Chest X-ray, PA view. Patient: 14 years old, sex F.
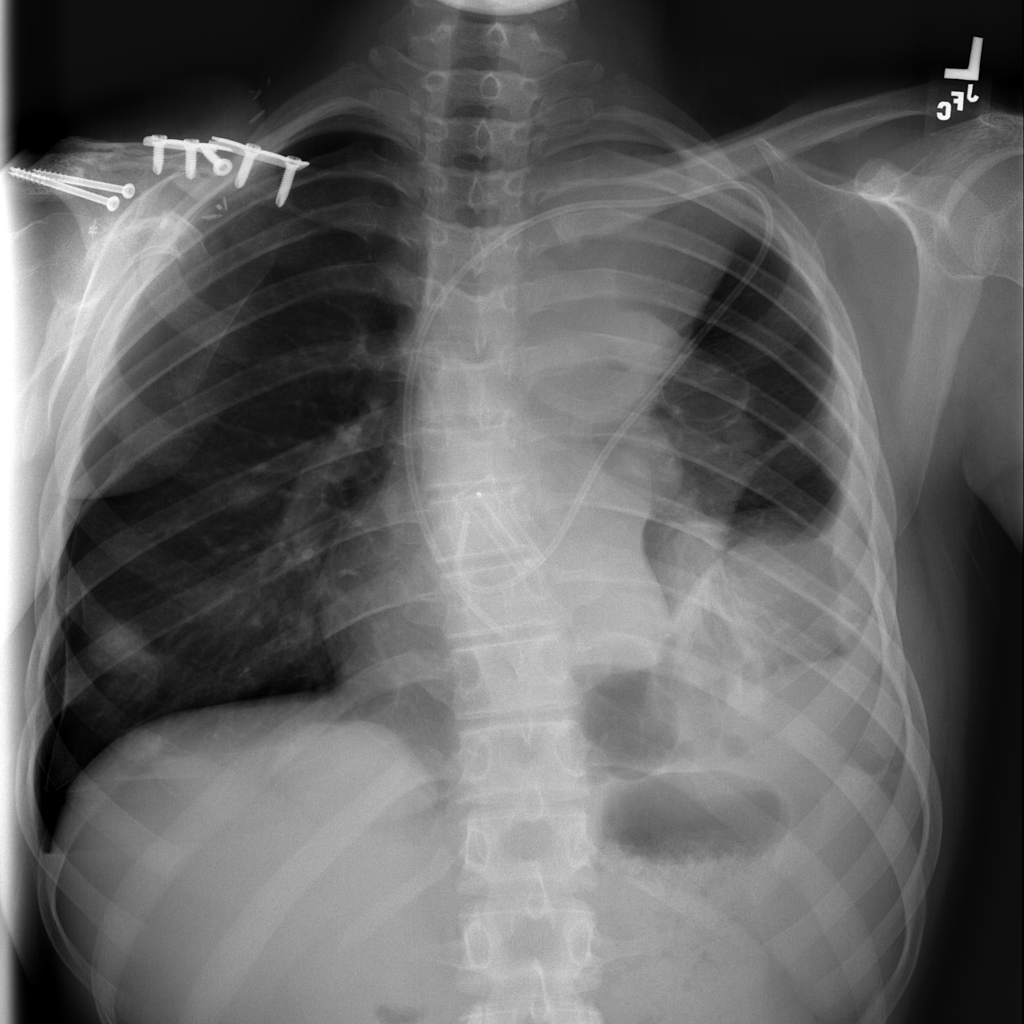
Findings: Nodule, Pneumothorax